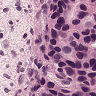
Metastatic tissue present: yes